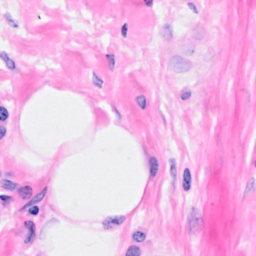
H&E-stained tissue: Breast